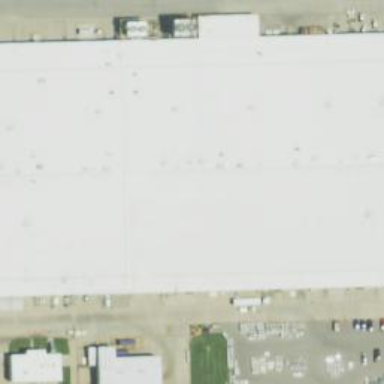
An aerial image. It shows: Manufacturing building.